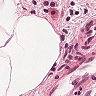
Metastatic tissue present: no